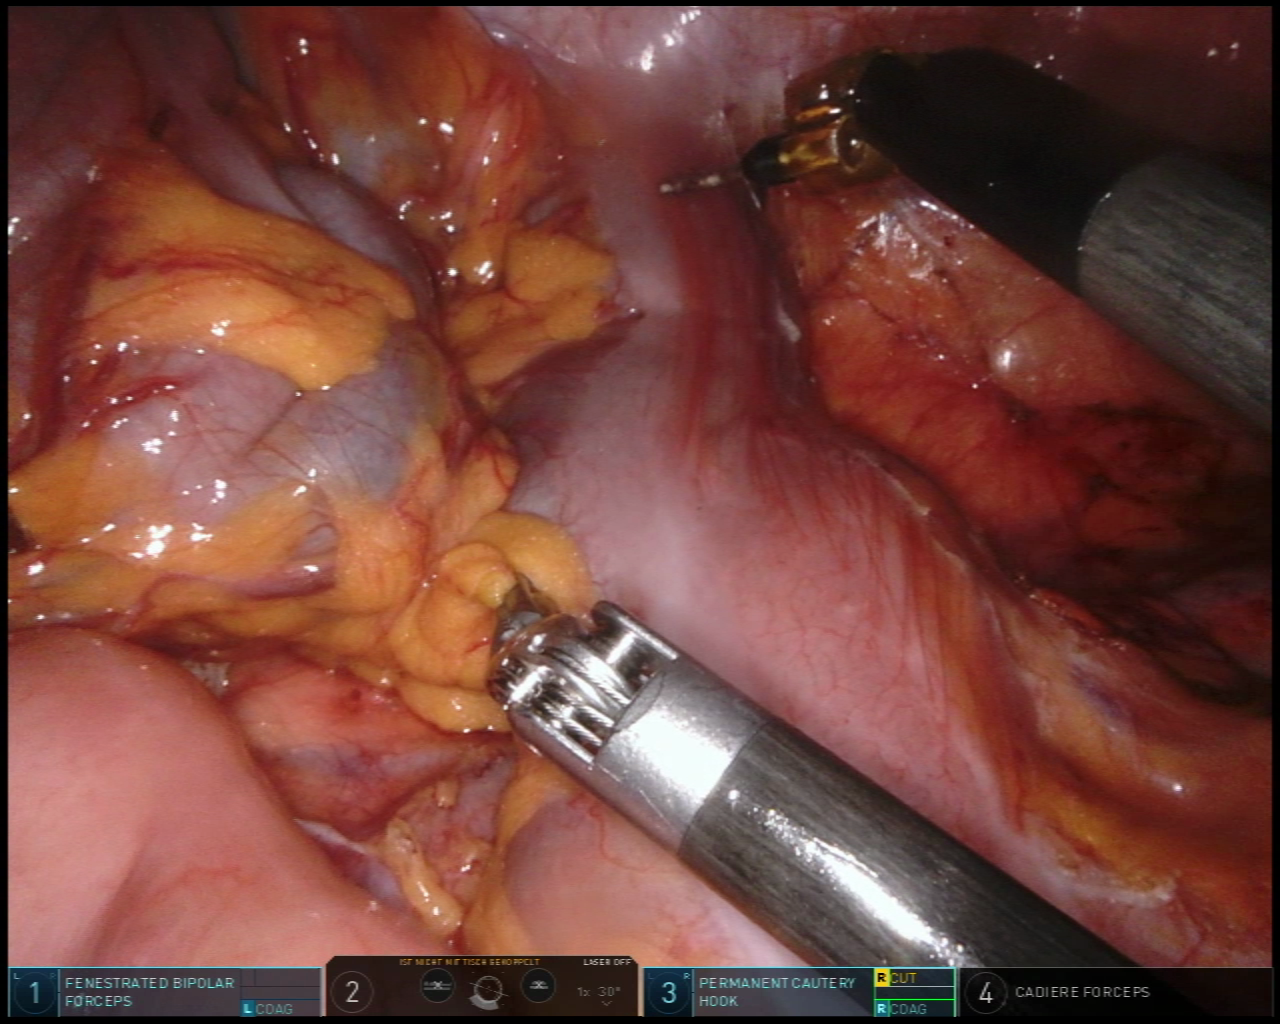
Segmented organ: colon
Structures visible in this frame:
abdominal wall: yes
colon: yes
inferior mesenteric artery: no
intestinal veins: no
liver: no
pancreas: no
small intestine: yes
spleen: no
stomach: no
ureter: no
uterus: no
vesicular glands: no